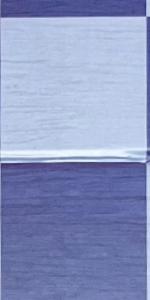
Label: Empty